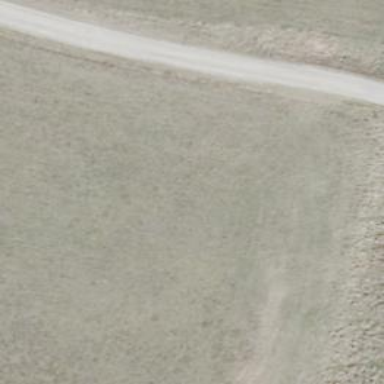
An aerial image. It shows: Grass track with grade5 tracktype.